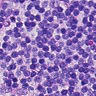
Metastatic tissue present: no